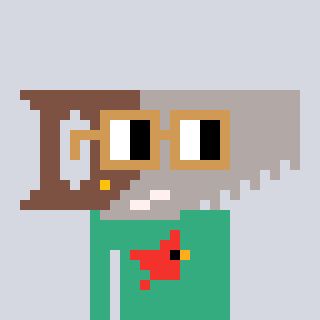
a pixel art character with square brown glasses, a saw-shaped head and a teal-colored body on a cool background